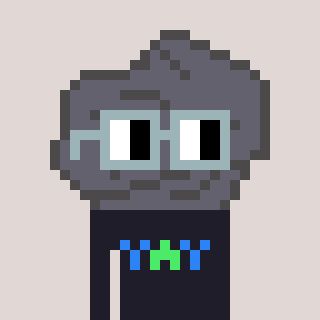
a pixel art character with square dark gray glasses, a rock-shaped head and a grayscale-colored body on a warm background